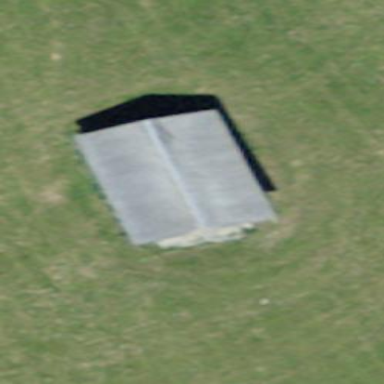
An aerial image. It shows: Barn.